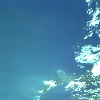
Label: water